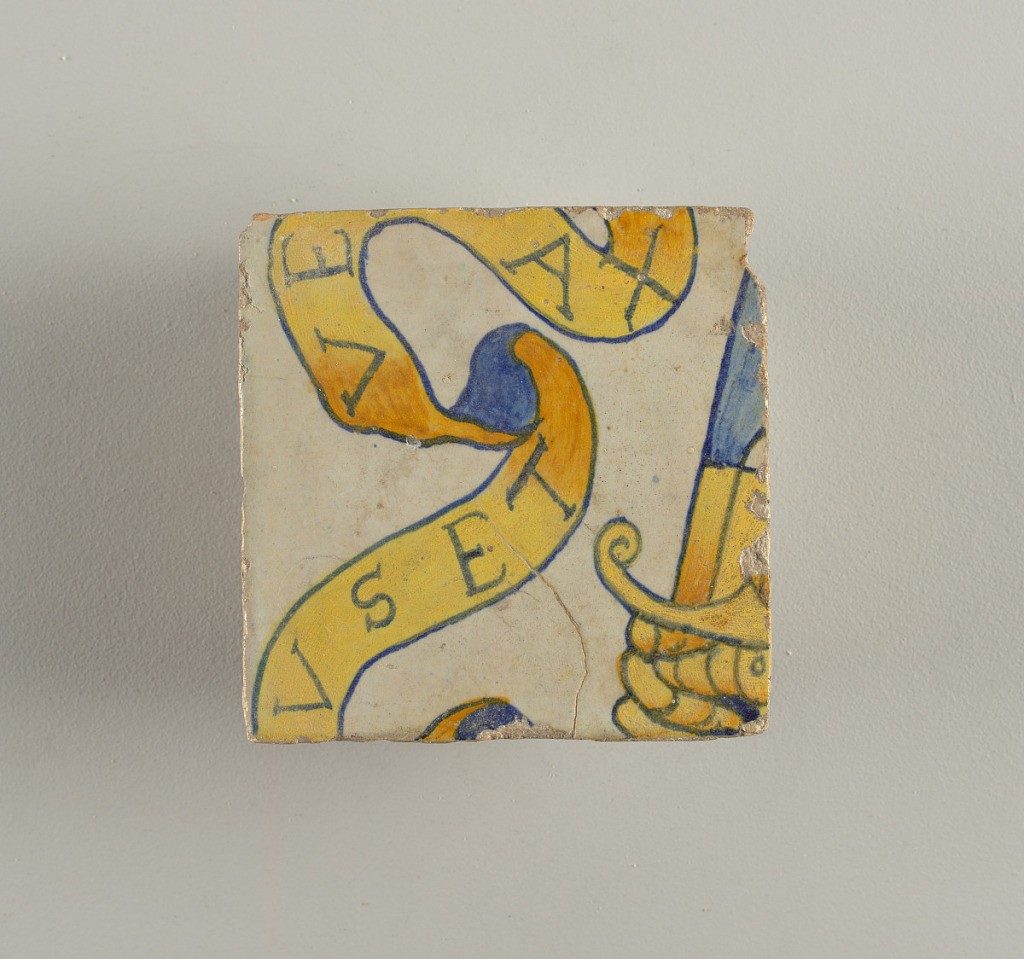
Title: Tile
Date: ca. 1600
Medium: Lead-glazed earthenware, polychrome overglaze decoration
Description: Square tile with portion of a larger decorative scheme, showing part of banderole with letters...USET..., VE...AX, and part of a hand in mailed glove grasping a sword. Outlines and letters in blue; objects in yellow shading into orange.